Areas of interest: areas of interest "Swimming Pool"
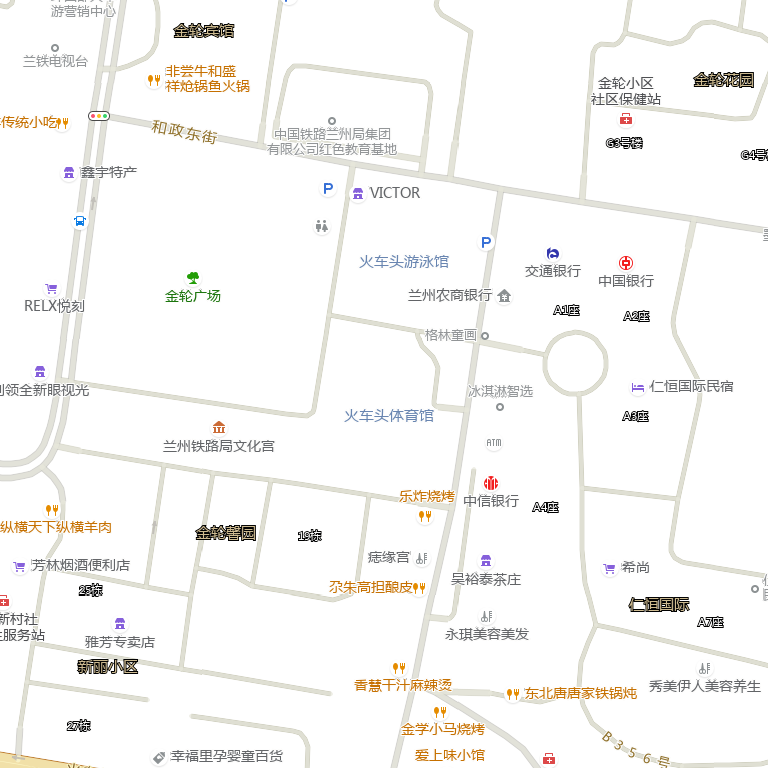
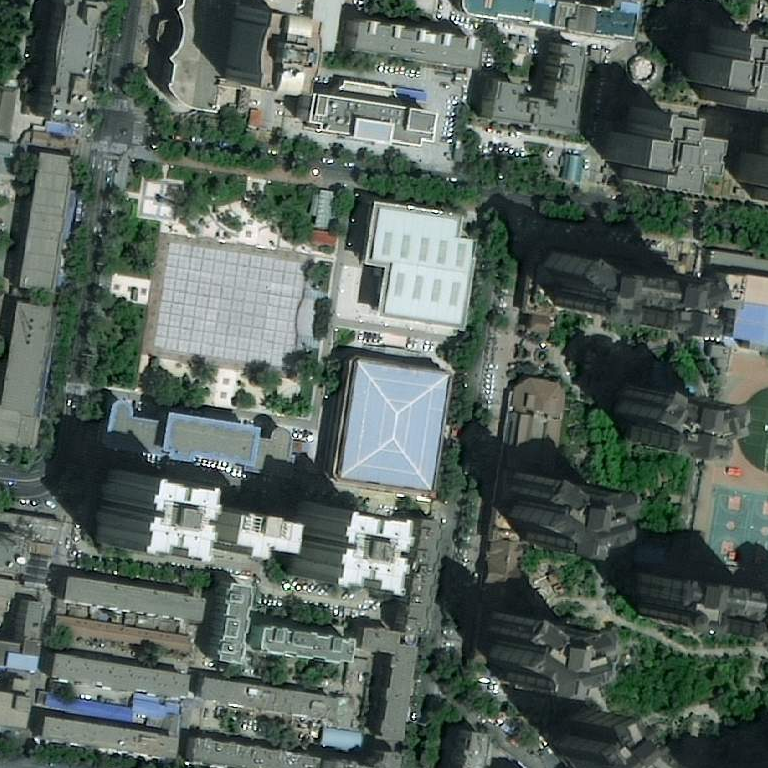